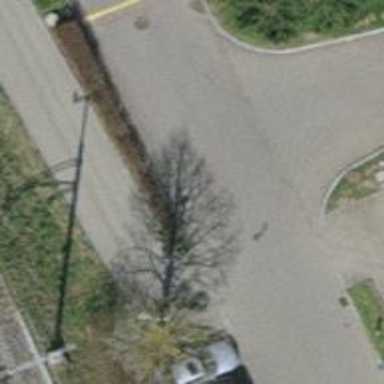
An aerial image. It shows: Turning circle on the road.